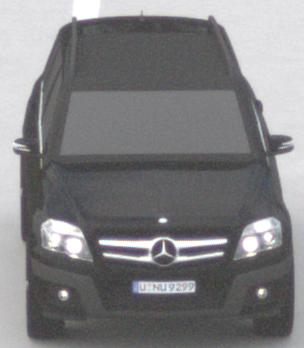
Make: Mercedes-Benz
Model: GLK 280
Detailed model: GLK-Class (204)
Model produced from: 2008/10
Model produced until: 2009/04
Doors: 5
Color: black
Road condition: dry road
Daytime: midday
Contrast: low contrast